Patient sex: F
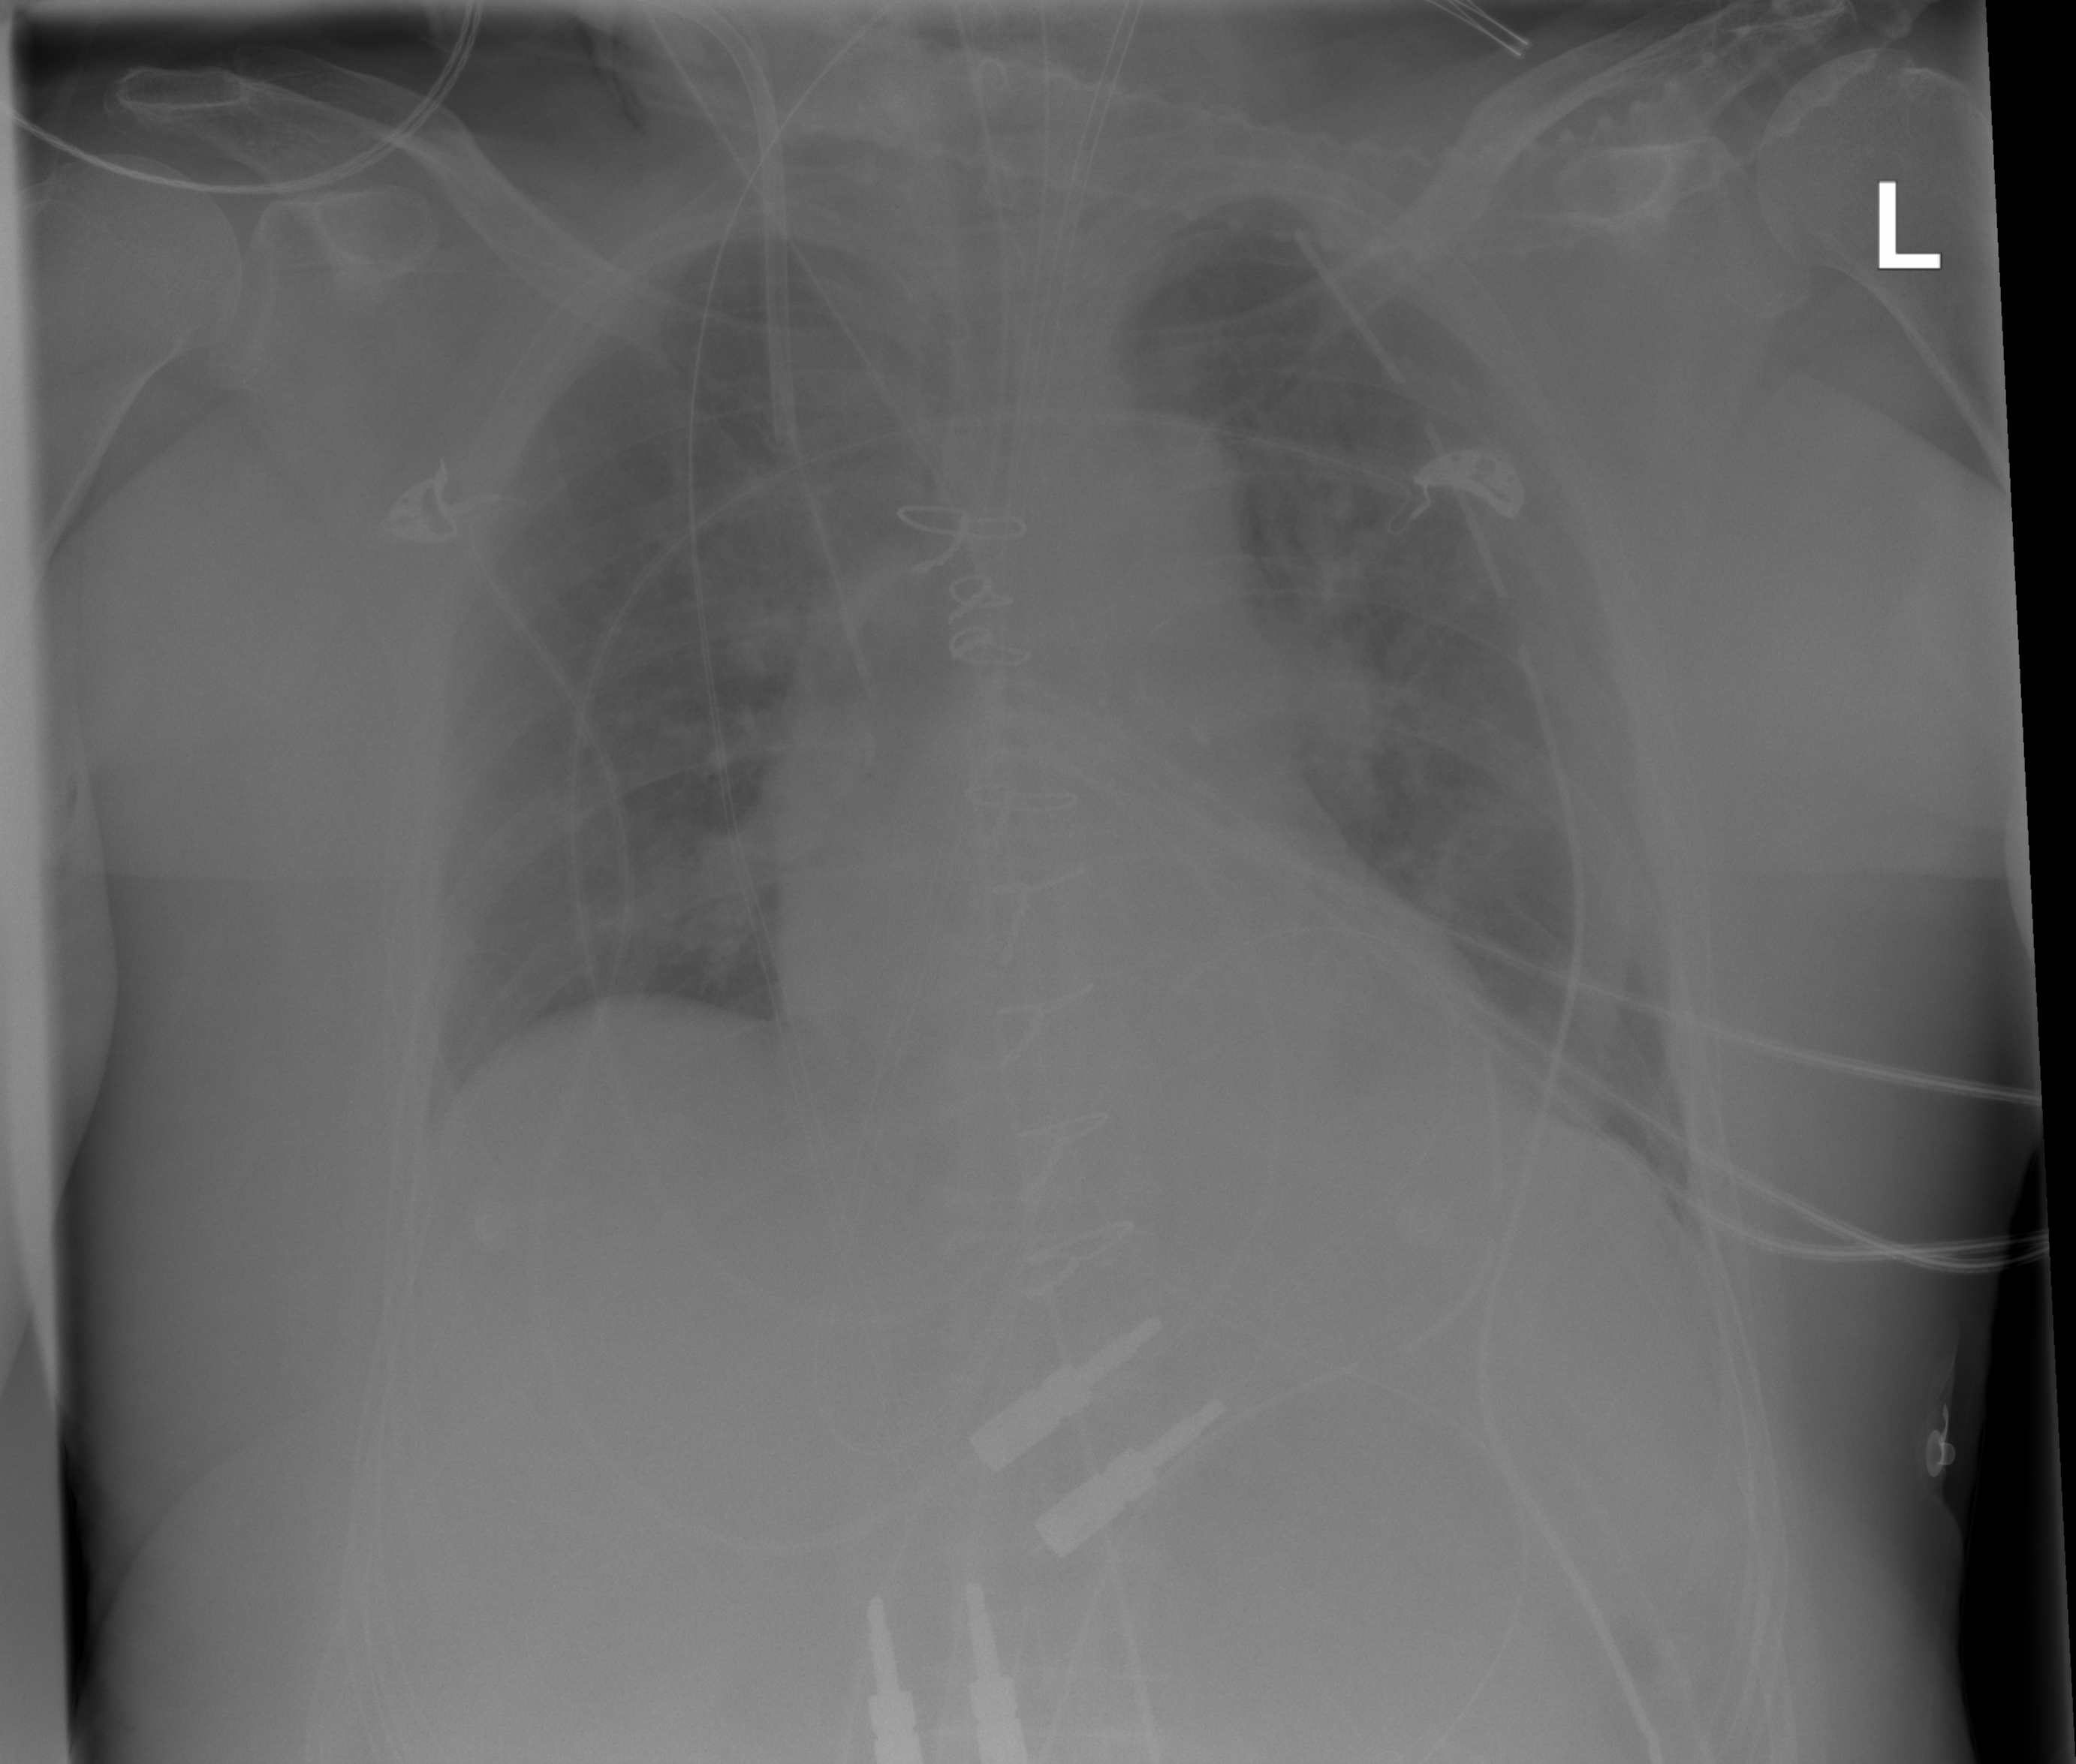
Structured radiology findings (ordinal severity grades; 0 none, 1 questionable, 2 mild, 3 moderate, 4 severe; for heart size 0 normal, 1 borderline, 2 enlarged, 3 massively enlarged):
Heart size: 2
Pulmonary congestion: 2
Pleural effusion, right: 0
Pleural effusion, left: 0
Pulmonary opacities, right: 0
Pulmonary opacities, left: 0
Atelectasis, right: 0
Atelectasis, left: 0